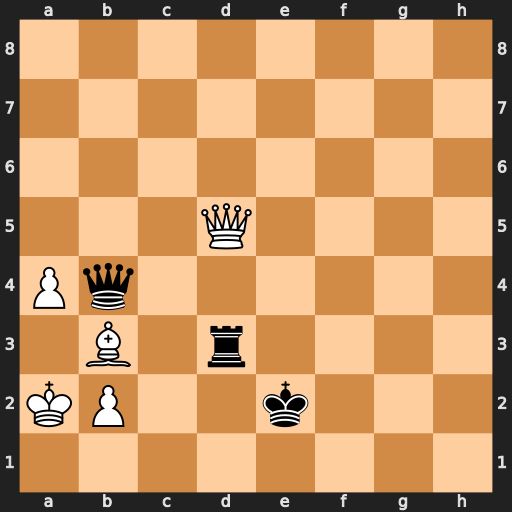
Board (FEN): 8/8/8/3Q4/Pq6/1B1r4/KP2k3/8
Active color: w
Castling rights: -
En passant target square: -
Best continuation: Qc4 Qa5 Bc2